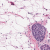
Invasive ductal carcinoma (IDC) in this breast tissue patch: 0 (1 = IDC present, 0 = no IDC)